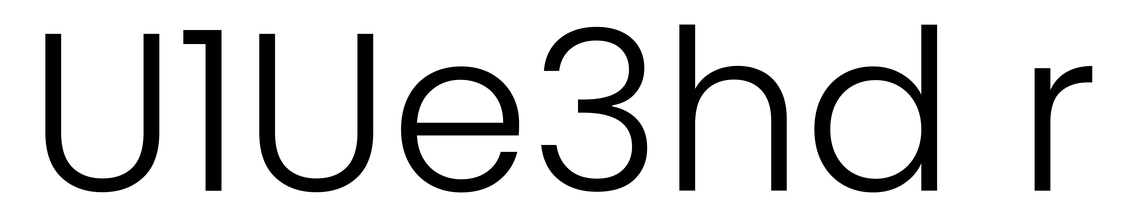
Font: Poppins-Light